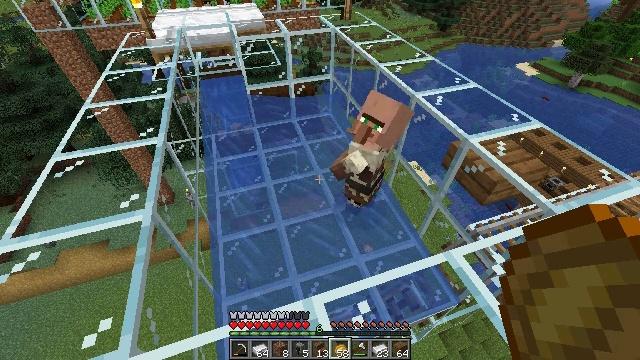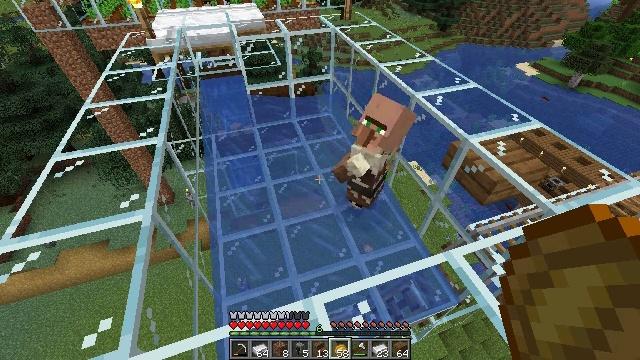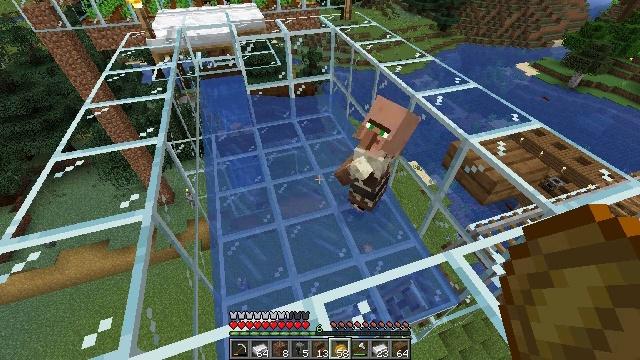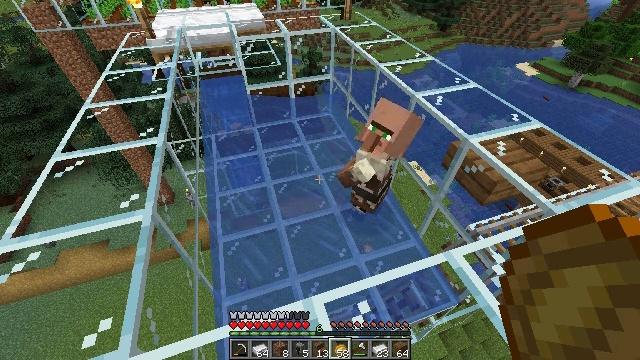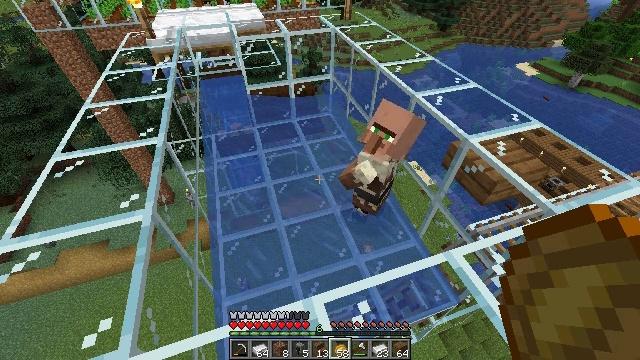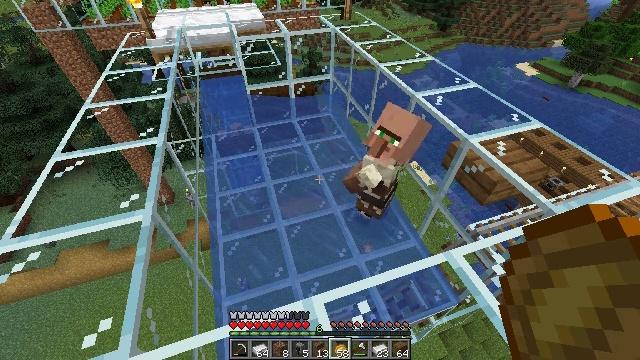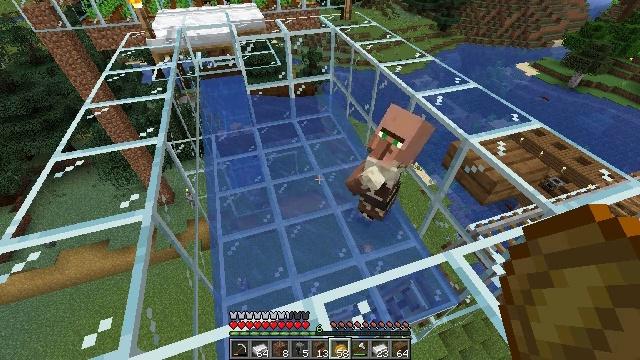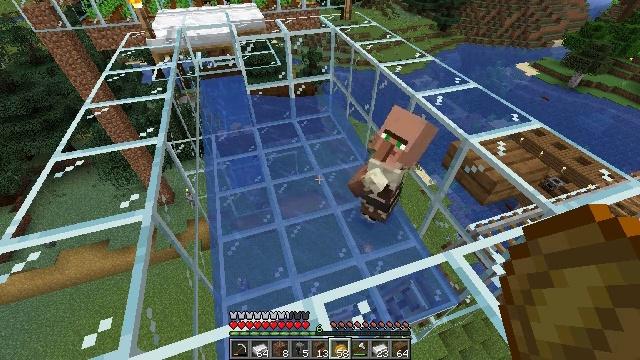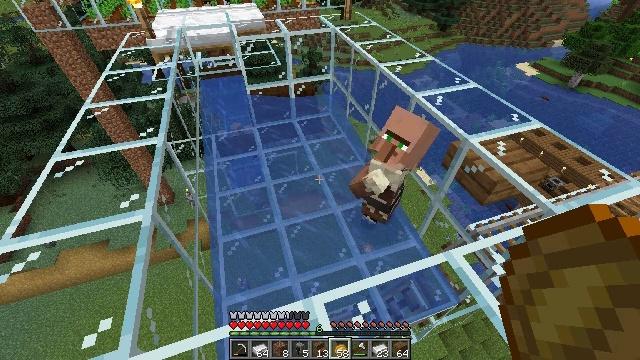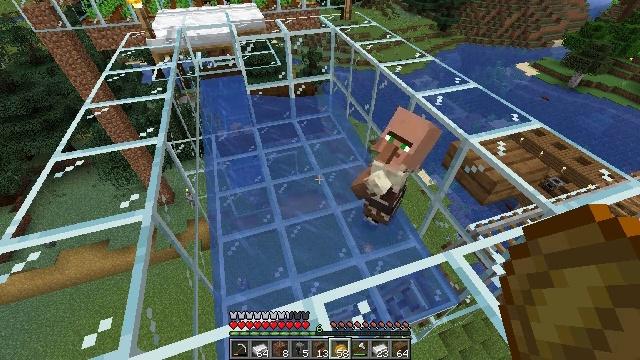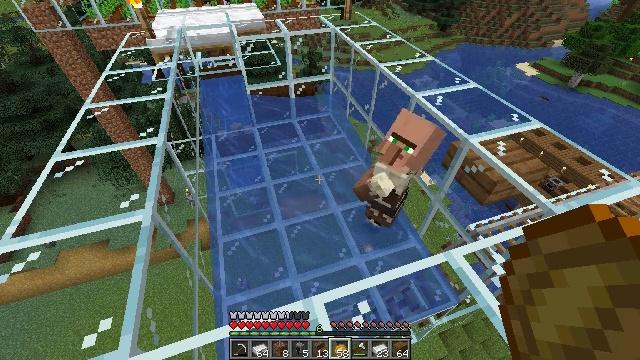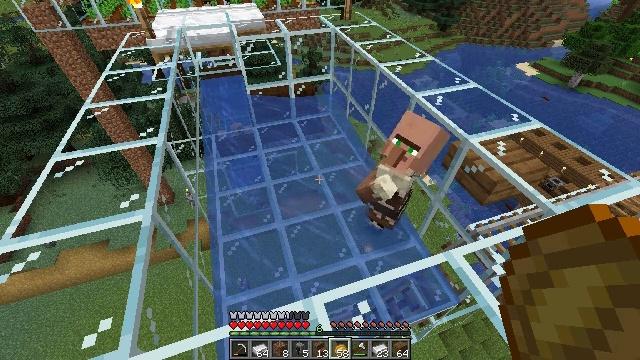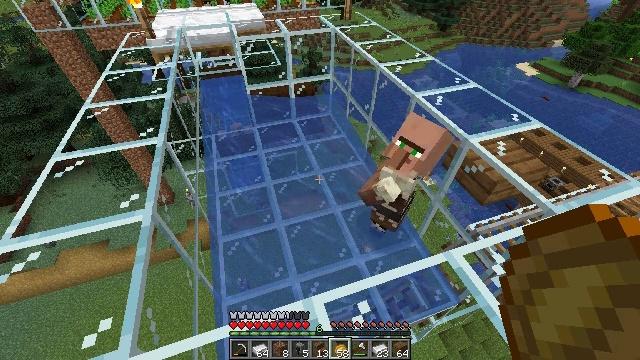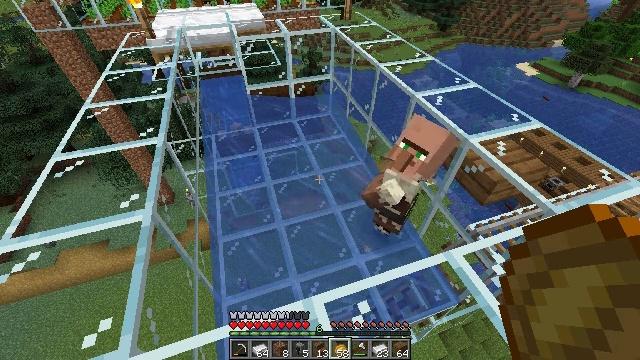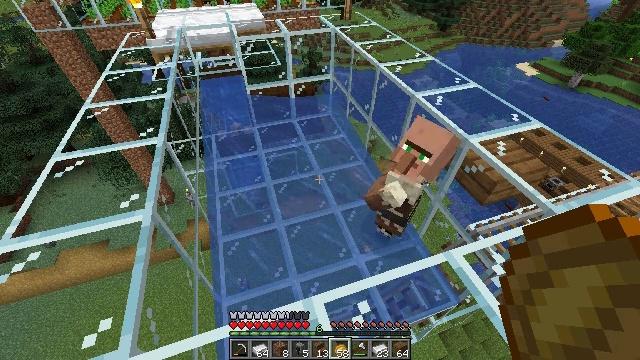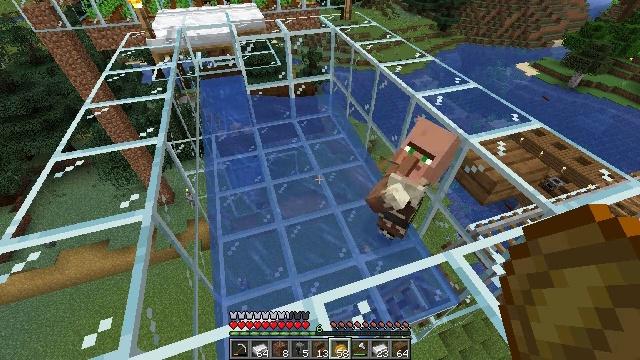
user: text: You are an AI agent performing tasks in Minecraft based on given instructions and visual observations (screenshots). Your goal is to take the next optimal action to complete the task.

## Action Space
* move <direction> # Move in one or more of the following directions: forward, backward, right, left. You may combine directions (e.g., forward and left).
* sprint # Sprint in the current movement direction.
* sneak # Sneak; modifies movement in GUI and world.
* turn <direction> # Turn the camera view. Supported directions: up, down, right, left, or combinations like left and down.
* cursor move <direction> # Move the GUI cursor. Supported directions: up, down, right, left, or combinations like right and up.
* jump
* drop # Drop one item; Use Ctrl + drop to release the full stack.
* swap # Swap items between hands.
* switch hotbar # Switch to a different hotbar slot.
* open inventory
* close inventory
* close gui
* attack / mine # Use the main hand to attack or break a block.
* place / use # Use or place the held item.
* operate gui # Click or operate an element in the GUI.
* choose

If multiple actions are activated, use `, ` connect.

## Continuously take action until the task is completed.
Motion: motion action
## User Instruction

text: Break the smithing table to move it.
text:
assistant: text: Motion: no_op
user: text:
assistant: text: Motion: no_op
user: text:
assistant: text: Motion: no_op
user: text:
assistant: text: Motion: no_op
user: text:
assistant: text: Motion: no_op
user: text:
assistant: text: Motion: no_op
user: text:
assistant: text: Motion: no_op
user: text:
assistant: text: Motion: no_op
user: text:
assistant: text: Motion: no_op
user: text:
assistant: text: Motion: no_op
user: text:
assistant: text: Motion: no_op
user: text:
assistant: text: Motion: no_op
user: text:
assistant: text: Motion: no_op
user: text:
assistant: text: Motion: no_op
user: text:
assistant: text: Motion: no_op
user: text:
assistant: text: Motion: no_op
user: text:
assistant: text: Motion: no_op
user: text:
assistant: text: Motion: no_op
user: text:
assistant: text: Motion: no_op
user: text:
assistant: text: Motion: no_op
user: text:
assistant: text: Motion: no_op
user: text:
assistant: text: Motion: no_op
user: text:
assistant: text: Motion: no_op
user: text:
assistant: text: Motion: no_op
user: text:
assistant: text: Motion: no_op
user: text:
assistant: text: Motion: no_op
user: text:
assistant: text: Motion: no_op
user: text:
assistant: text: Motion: no_op
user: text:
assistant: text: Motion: no_op
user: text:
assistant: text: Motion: no_op